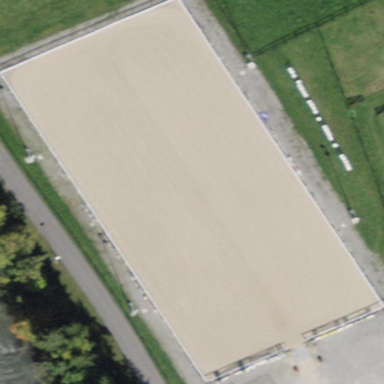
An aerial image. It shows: Equestrian pitch for leisure land activities.